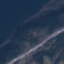
Land use / land cover class: Highway